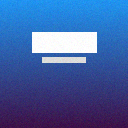
Screen state: on